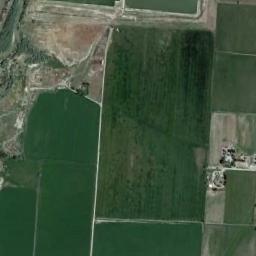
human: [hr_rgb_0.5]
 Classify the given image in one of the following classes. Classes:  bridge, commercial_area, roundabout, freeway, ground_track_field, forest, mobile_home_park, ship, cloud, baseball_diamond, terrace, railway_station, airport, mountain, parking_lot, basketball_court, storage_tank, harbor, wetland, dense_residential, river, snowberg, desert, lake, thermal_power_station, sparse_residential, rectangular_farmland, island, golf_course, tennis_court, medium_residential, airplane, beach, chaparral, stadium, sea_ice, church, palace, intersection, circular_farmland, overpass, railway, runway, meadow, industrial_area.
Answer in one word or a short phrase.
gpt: rectangular_farmland